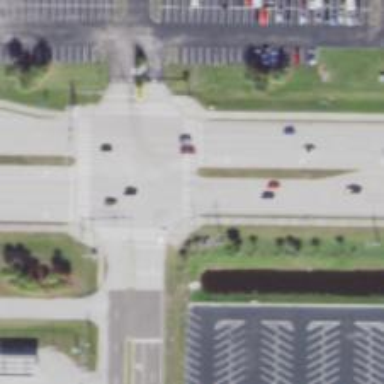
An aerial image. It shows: Footway crossing.